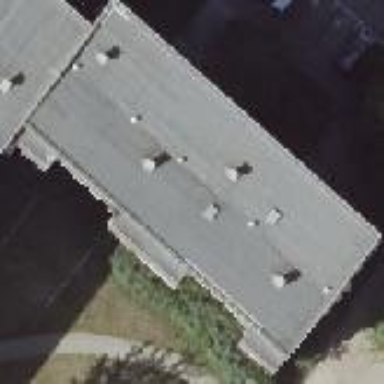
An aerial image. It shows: Building with apartments and flat roof.